Field crop: tomato
Growth stage: 1
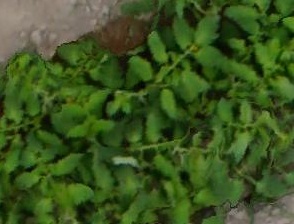
Species: tomato